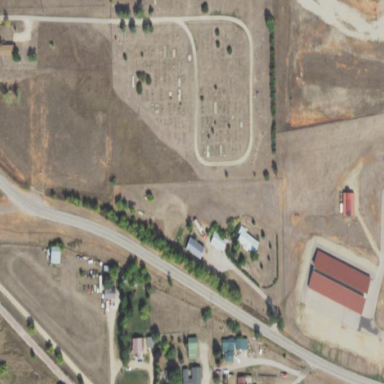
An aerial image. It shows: Cemetery.